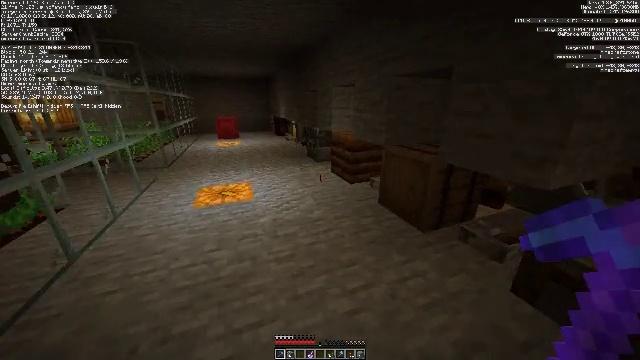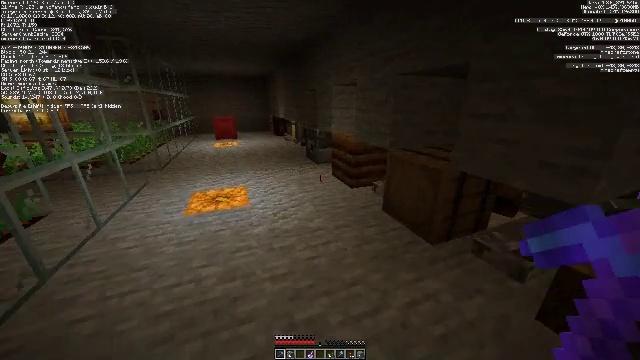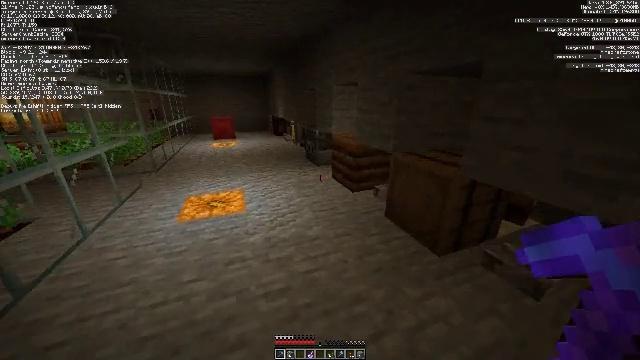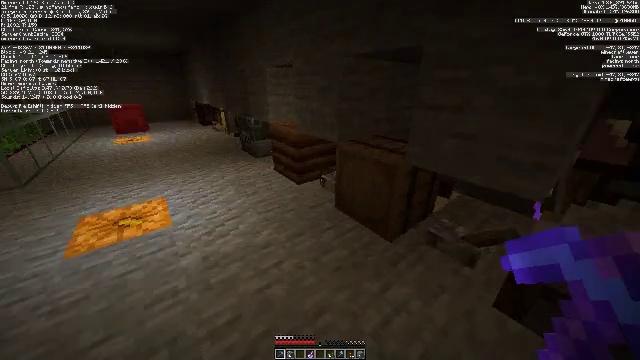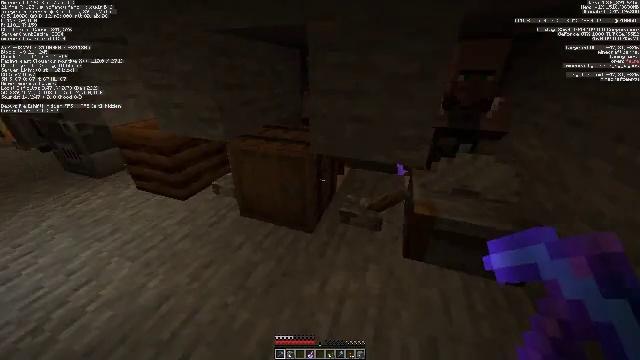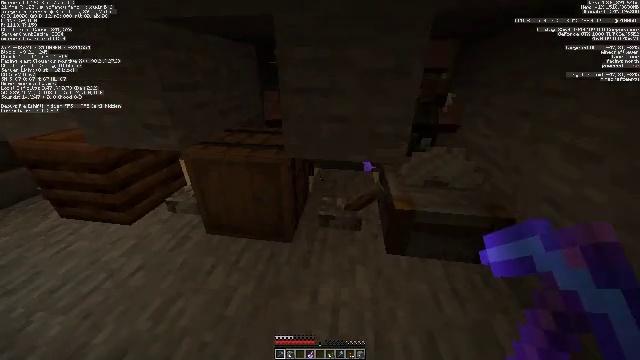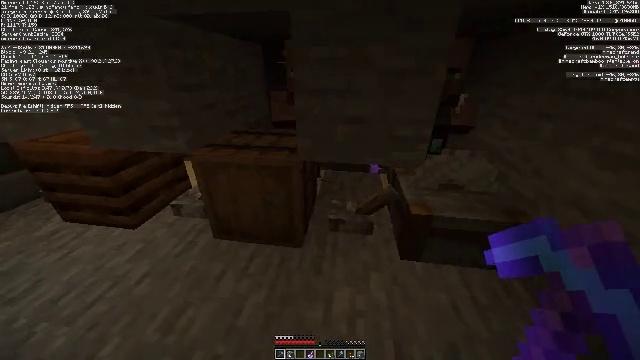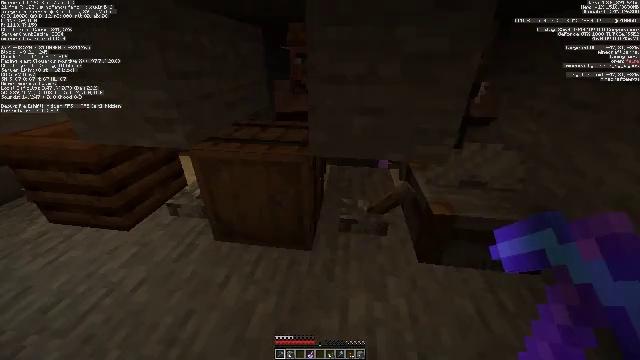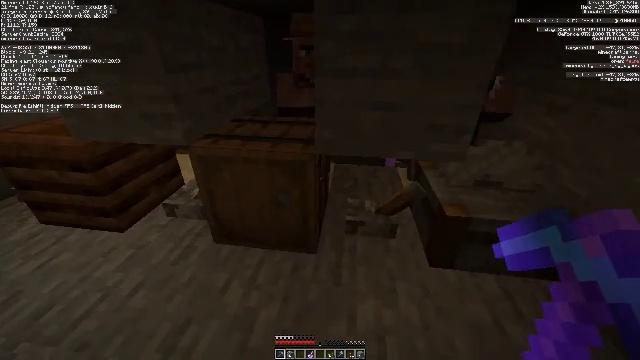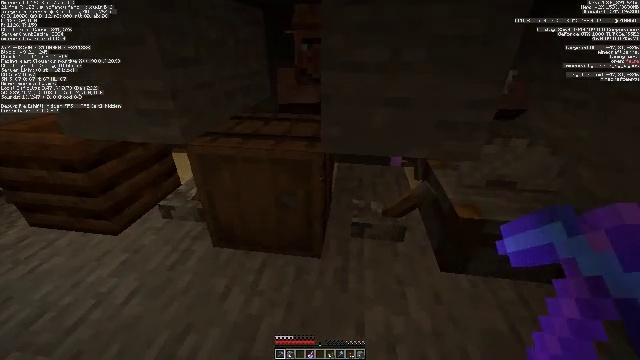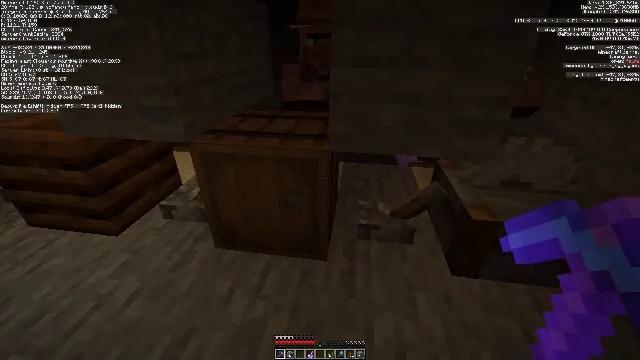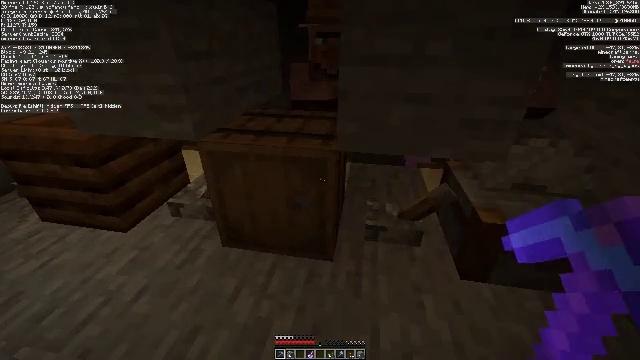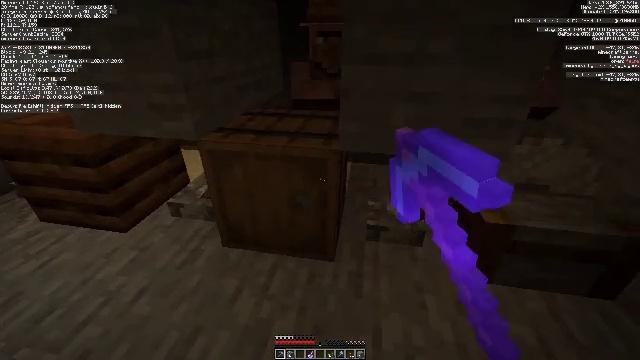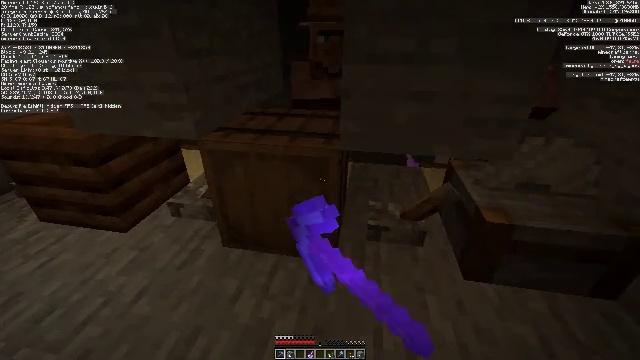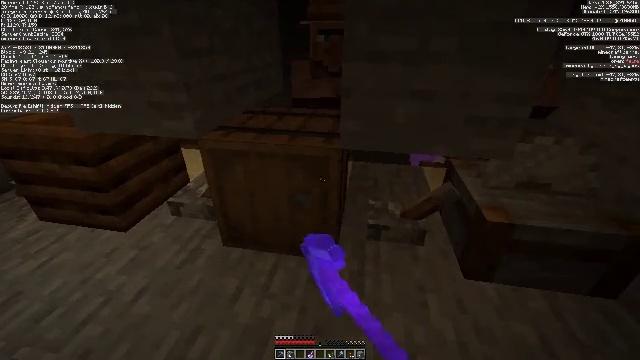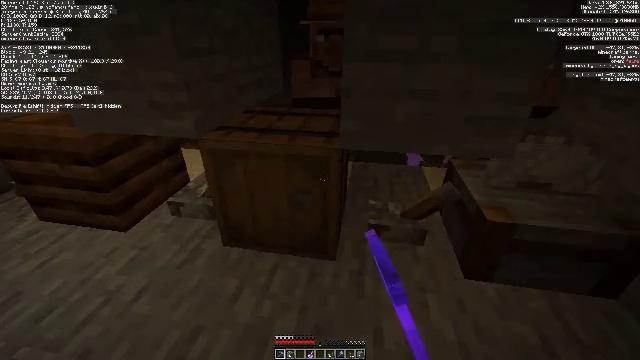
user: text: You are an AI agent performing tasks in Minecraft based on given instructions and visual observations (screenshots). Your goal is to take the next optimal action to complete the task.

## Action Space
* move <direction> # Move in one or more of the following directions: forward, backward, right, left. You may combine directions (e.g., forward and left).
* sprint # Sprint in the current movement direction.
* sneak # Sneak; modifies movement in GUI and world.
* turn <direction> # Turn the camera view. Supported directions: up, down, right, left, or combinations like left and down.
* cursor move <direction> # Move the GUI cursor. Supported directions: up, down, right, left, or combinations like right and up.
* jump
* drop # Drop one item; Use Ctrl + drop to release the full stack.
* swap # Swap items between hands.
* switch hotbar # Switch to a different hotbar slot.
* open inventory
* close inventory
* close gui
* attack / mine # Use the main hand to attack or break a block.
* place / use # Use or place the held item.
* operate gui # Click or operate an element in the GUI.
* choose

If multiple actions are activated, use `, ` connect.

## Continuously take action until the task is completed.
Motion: motion action
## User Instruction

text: Mine the yellow shulker box.
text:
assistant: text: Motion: move forward
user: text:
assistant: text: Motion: move forward
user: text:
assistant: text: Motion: move forward and move left, turn right and down
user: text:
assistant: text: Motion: move forward and move left, turn right and down
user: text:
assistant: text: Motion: move forward and move left, turn right
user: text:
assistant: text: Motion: no_op
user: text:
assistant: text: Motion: turn down
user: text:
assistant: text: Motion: no_op
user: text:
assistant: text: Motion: no_op
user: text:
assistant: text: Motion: no_op
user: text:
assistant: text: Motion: turn left, use / place
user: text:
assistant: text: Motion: use / place
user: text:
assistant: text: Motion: use / place
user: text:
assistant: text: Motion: use / place
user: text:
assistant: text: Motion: no_op
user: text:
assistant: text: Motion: no_op
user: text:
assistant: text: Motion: no_op
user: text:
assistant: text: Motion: no_op
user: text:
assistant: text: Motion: no_op
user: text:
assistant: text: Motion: no_op
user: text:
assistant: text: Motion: no_op
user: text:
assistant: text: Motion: no_op
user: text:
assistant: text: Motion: no_op
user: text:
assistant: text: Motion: turn right, close inventory
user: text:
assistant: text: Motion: turn right, close inventory
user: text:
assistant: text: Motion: turn right, close inventory
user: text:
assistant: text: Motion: turn right
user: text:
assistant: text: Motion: use / place
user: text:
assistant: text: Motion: use / place
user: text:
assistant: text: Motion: use / place